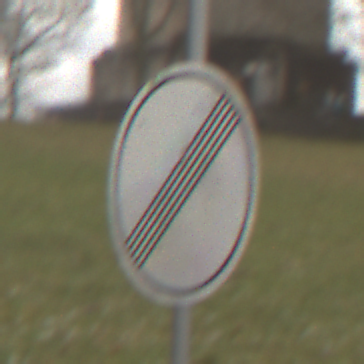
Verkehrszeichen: EndeSaemtlicherBegrenzungen
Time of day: Midday
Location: Outdoor (Nature)
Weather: Overcast
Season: NotSpecified
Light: Natural